Interaction volume radius: 5 \u00c5
Interaction volume height: 20 \u00c5
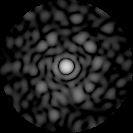
Disorder parameter: 0.8276